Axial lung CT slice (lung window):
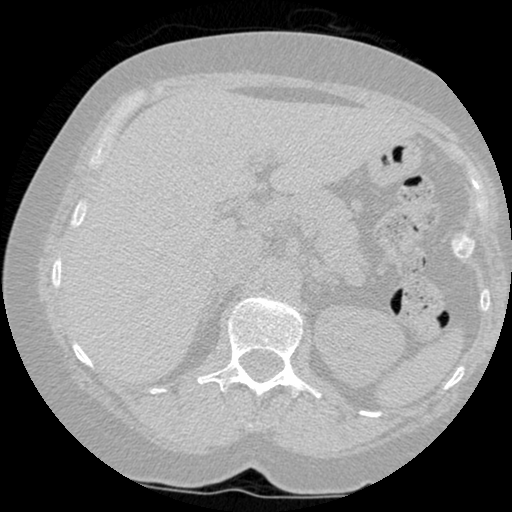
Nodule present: no